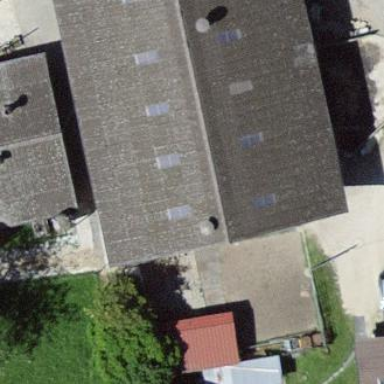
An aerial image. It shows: Barn.